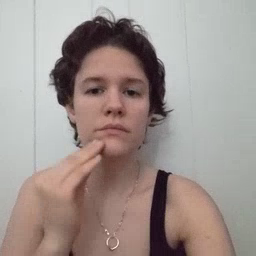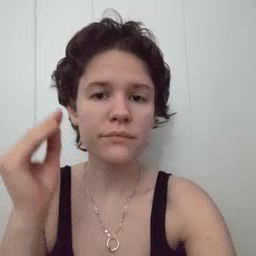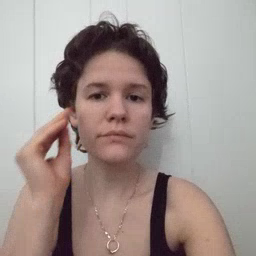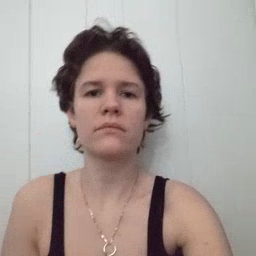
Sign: home